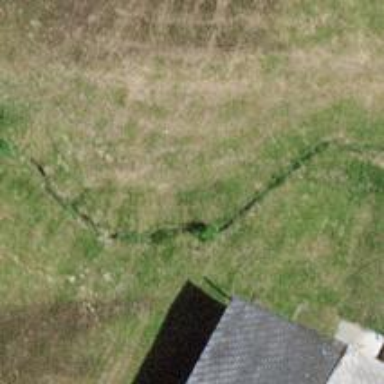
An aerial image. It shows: Ditch in the surroundings.